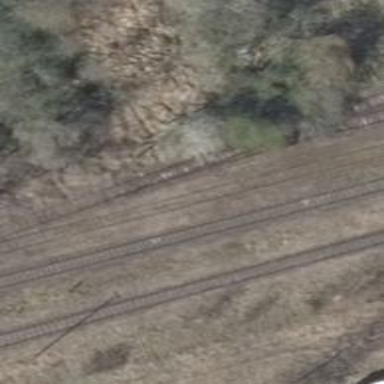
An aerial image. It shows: Railway switch.